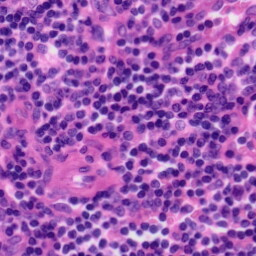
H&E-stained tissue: Tonsil